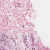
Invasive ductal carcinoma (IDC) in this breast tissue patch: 0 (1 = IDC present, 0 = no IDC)